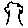
Label: tree